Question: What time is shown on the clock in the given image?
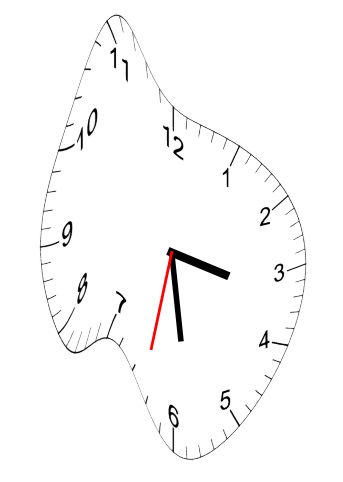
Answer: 03:28:32